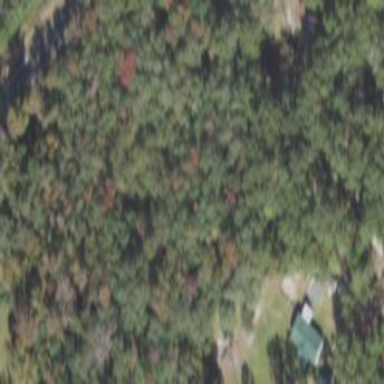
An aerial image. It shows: Mixed woodland with various types of leaves.